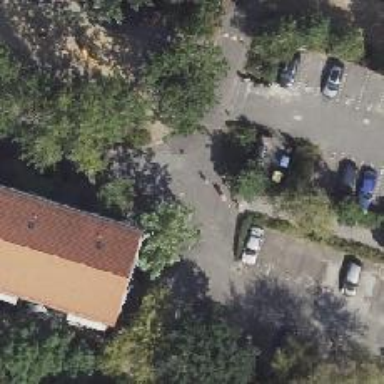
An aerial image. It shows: Footway along the road.